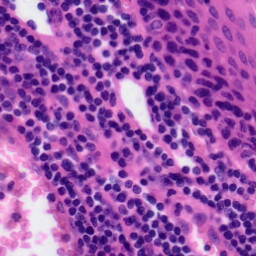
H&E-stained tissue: Tonsil